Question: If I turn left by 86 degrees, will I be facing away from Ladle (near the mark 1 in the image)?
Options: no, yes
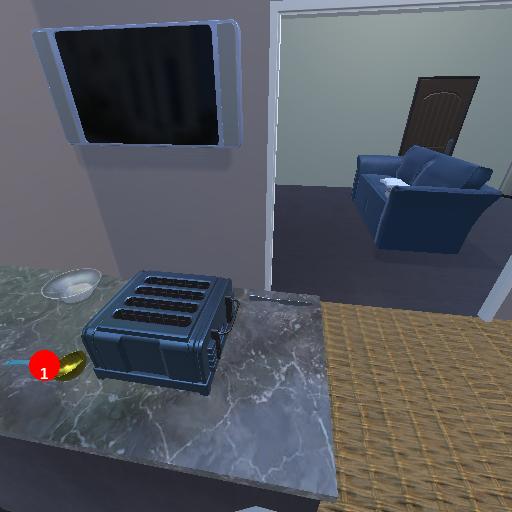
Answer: no